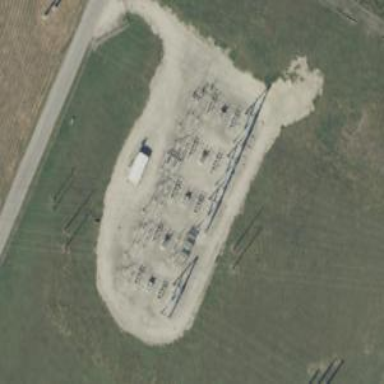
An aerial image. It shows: Switch used for power control.